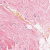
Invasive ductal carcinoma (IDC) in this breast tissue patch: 0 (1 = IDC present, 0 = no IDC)